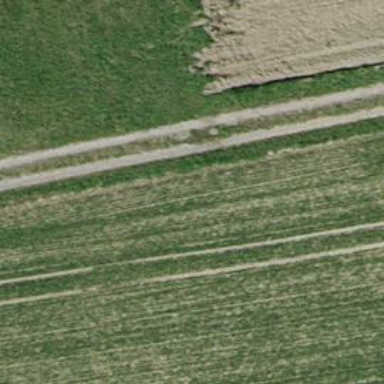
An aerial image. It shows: Track with compacted grade3 surface.